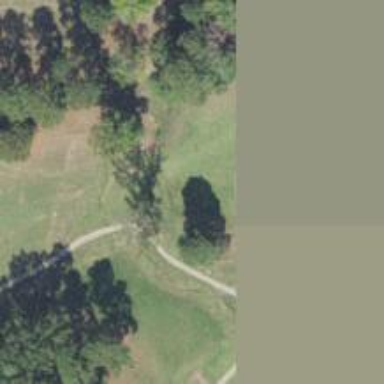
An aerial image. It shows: Path designated for golf carts.